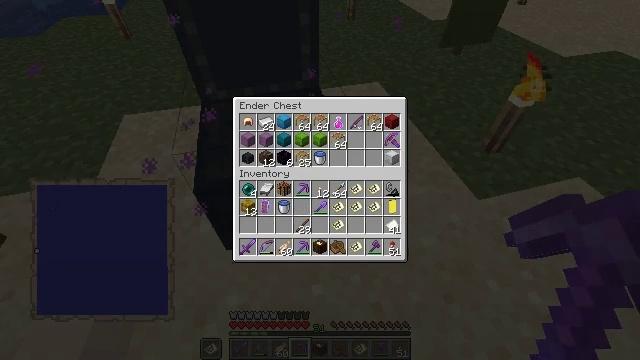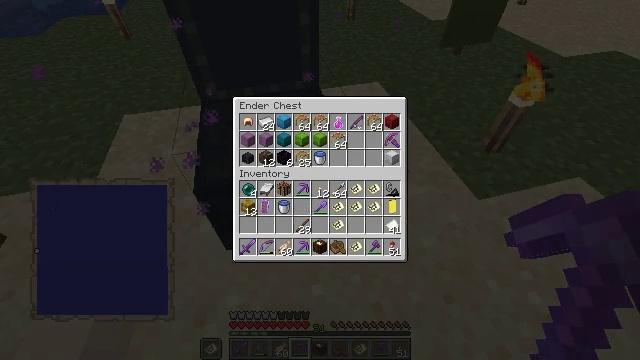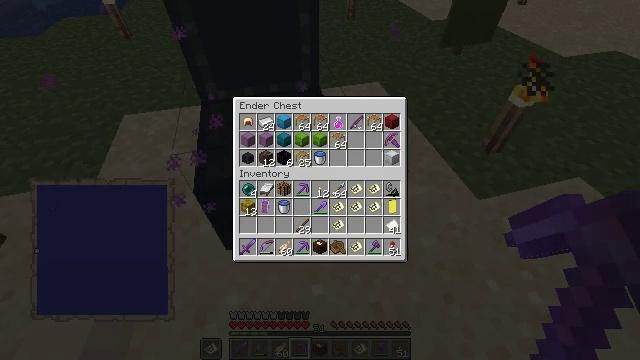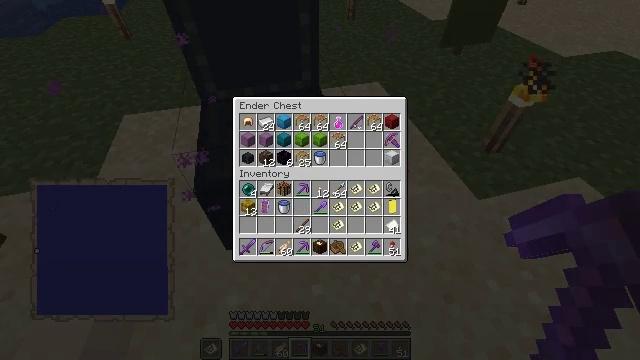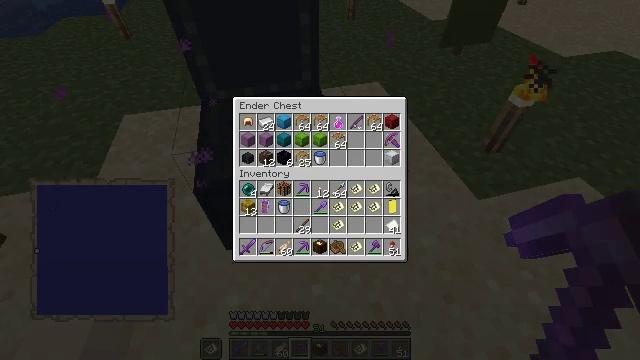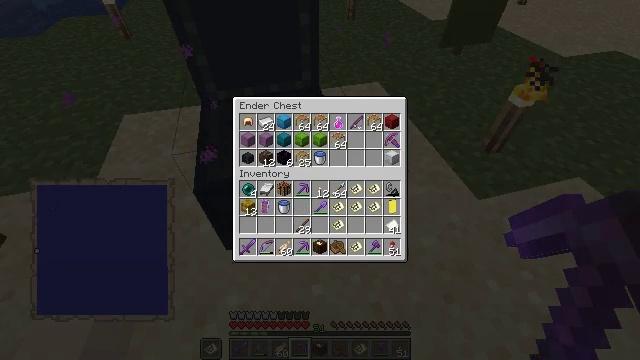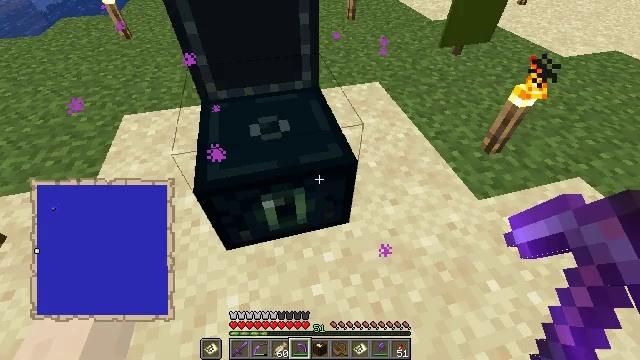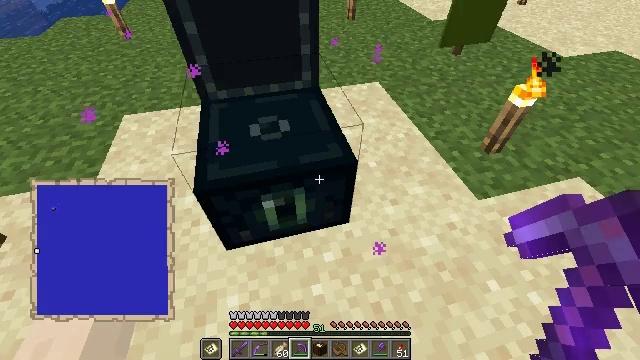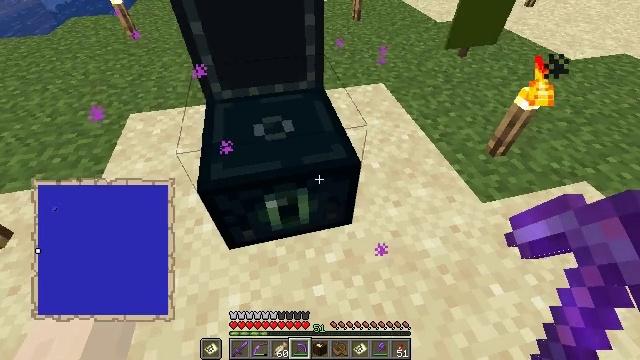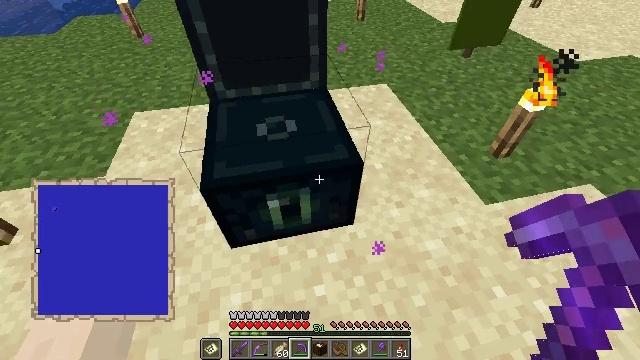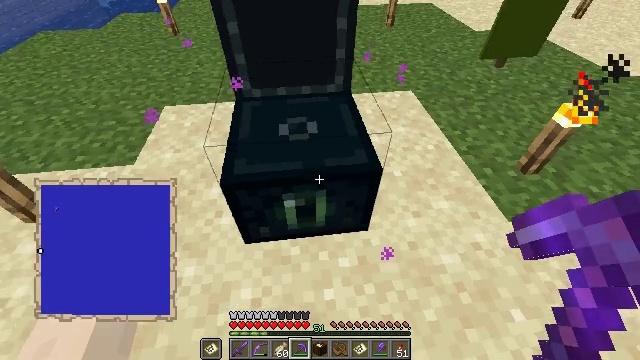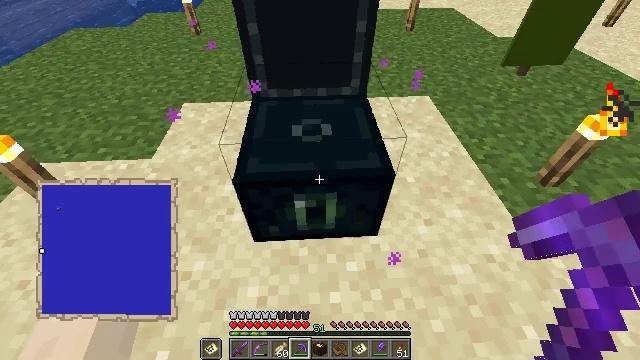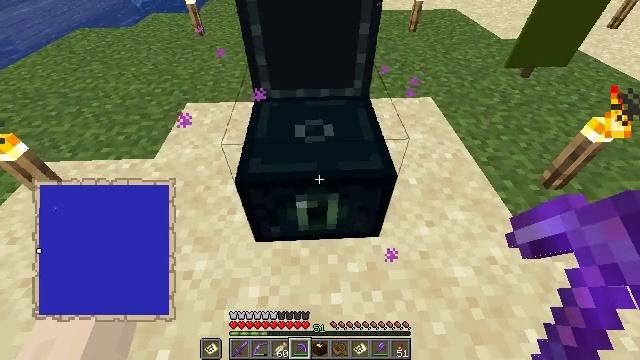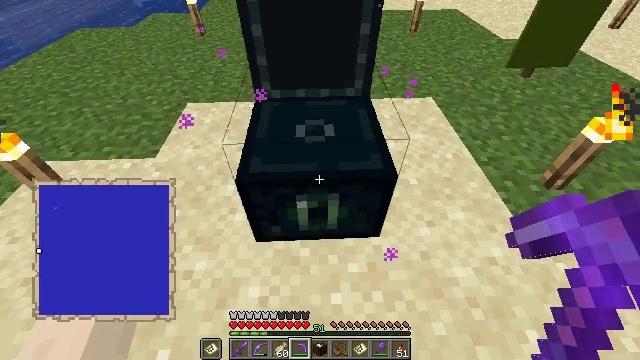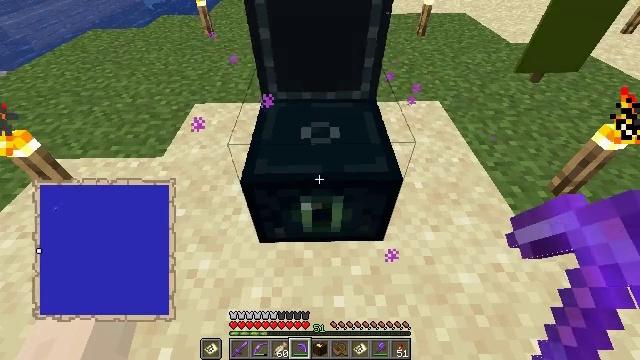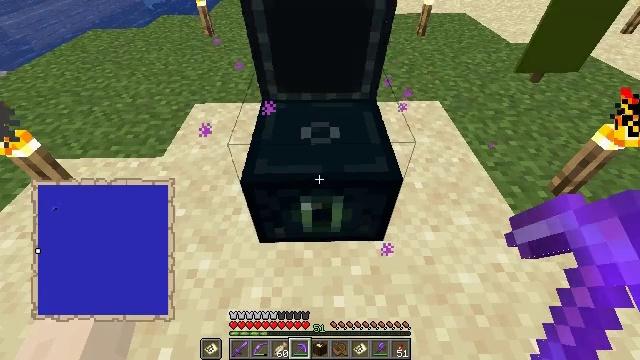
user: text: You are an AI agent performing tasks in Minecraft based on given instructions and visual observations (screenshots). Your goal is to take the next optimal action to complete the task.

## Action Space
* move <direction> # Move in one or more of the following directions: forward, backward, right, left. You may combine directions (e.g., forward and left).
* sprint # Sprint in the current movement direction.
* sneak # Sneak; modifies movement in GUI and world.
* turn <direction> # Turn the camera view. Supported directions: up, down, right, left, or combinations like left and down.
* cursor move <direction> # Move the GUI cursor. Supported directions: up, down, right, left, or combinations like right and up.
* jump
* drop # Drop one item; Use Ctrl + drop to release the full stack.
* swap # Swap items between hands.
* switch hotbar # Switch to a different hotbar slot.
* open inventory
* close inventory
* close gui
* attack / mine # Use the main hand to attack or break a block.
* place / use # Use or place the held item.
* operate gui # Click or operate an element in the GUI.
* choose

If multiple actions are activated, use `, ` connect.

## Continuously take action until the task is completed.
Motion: motion action
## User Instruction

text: Mine the ender chest.
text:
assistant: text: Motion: no_op
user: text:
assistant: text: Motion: no_op
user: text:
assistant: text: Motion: no_op
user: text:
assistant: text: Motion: no_op
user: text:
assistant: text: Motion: no_op
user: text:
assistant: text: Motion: no_op
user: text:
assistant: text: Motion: no_op
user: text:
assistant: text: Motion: turn left
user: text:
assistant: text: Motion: no_op
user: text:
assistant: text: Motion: turn left
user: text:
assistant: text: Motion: turn left
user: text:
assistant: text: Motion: no_op
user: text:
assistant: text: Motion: no_op
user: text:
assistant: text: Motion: turn left
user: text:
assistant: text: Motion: no_op
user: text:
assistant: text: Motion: no_op
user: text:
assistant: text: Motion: no_op
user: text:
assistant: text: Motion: no_op
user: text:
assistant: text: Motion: no_op
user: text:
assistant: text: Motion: no_op
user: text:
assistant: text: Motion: no_op
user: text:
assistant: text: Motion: no_op
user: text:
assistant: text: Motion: no_op
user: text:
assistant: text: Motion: attack / mine
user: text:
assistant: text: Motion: attack / mine
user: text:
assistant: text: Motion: attack / mine
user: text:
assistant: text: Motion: attack / mine
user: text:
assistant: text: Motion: attack / mine
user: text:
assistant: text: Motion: attack / mine
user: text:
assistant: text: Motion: attack / mine